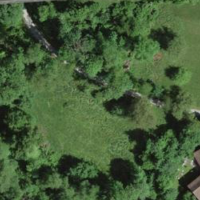
EUNIS habitat code: 25
Species observed at this site:
Lamium galeobdolon